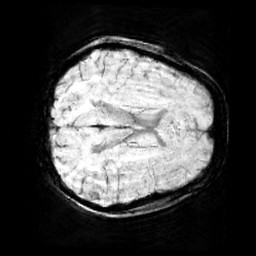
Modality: minIP
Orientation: axial
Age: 9
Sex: female
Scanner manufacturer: siemens
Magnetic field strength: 3 T
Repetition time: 0.027 s
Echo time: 0.02 s